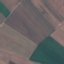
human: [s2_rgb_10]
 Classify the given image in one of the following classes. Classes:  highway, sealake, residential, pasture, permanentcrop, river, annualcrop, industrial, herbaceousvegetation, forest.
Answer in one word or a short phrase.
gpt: AnnualCrop